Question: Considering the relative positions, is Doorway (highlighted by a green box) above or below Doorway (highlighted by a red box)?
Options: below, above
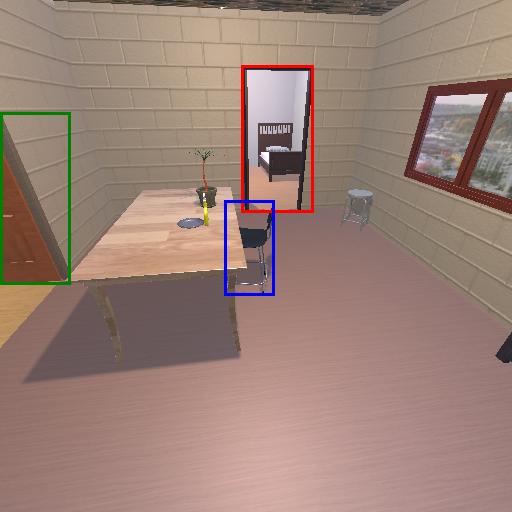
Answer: below